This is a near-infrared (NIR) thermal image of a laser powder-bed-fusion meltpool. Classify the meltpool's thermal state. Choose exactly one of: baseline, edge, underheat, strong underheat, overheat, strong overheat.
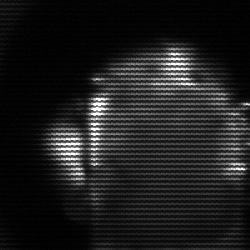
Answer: baseline